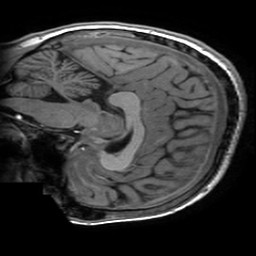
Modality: T1w
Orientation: sagittal
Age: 30
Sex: female
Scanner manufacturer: ge
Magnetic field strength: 3 T
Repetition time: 0.00724 s
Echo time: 0.0027 s